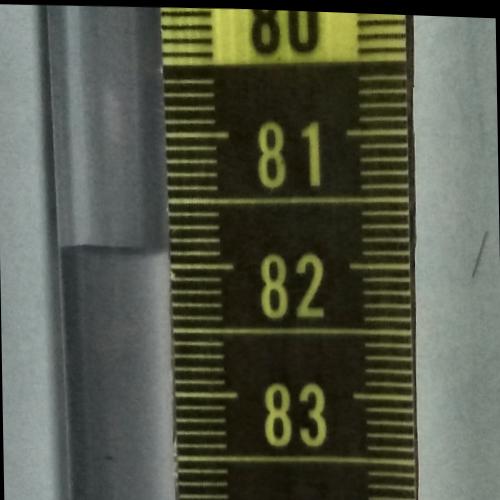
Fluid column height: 81.9 cm